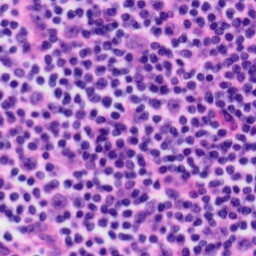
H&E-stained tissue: Tonsil